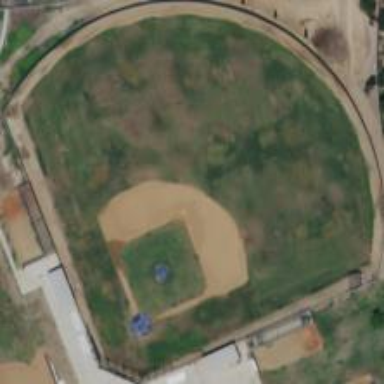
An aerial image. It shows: Baseball pitch for leisure land activities.